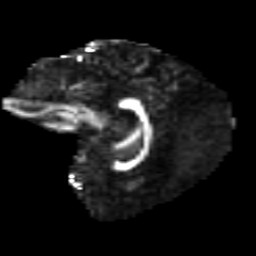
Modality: FA
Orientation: sagittal
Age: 14
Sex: female
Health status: ill
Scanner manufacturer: ge
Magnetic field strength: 3 T
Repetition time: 6.752 s
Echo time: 0.079 s